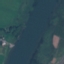
Label: River